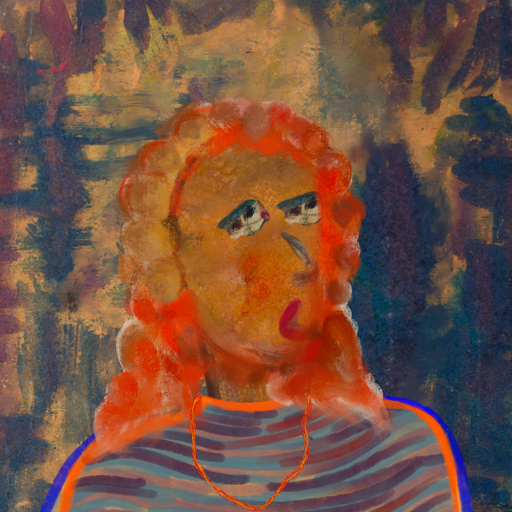
Background: InTheSun, Head And Neck Side: Pipe, Face Side: Pipe, Bust: Experience, Hair Side: Rupkatha, Head Accessory: Blank, Second Necklace: Gypsy_Mother_2, Necklace: Blank, Baby: Blank